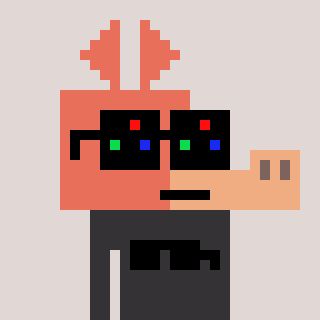
a pixel art character with square black sunglasses, a aardvark-shaped head and a grayscale-colored body on a warm background